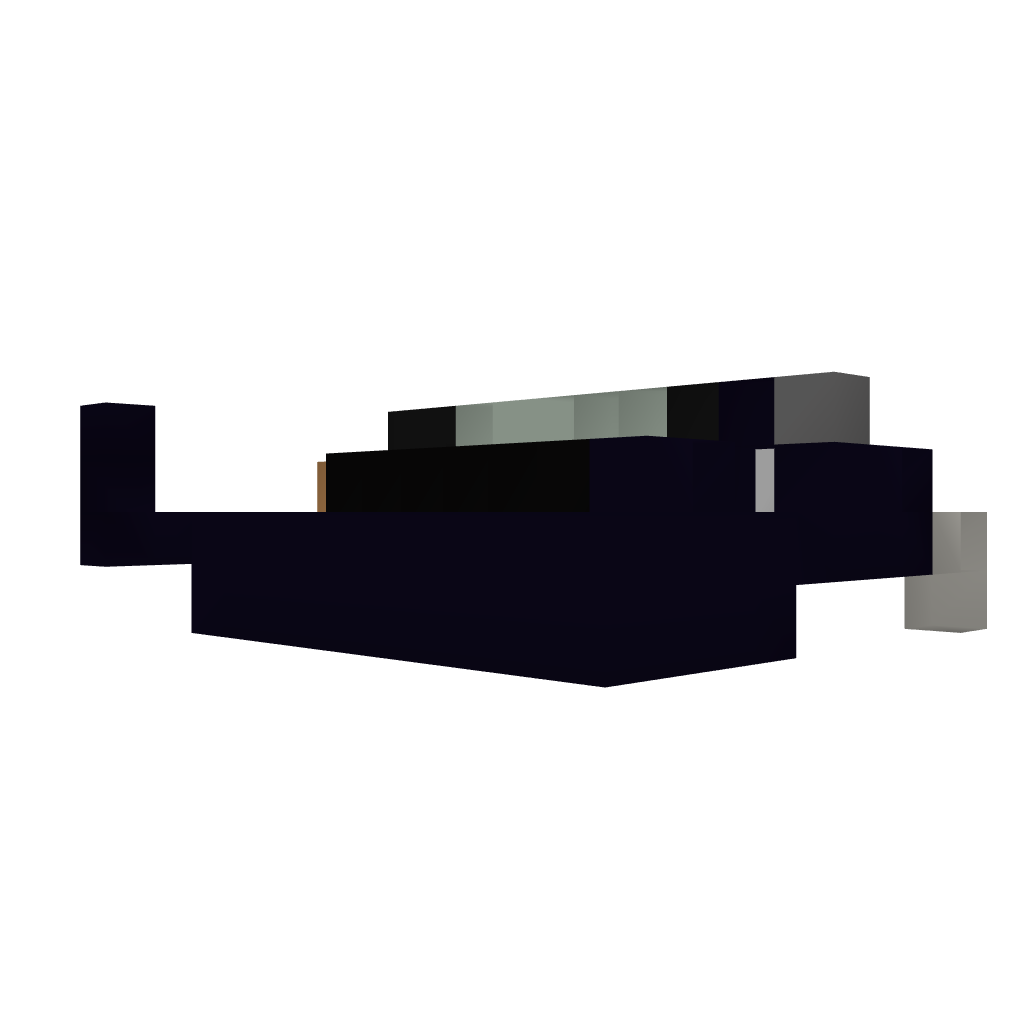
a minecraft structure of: TNT Cannon